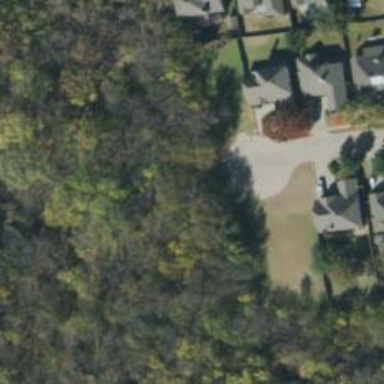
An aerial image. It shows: Residential road.